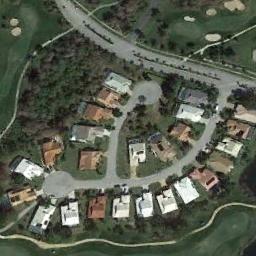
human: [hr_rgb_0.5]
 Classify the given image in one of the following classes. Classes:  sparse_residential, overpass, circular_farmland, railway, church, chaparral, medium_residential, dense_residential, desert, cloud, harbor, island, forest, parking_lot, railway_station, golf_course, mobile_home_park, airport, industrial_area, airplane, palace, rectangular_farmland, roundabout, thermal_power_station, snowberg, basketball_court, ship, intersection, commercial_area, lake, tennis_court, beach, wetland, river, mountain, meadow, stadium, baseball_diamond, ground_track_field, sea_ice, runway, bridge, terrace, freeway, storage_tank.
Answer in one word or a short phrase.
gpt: dense_residential